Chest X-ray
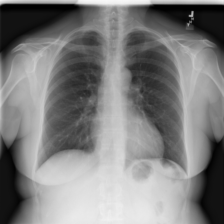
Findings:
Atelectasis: negative
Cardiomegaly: negative
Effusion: negative
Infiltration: negative
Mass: negative
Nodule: negative
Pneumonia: negative
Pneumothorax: negative
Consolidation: negative
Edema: negative
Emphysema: negative
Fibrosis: negative
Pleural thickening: negative
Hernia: negative